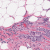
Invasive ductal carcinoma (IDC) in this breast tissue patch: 1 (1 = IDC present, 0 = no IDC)